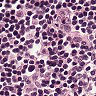
Metastatic tissue present: no